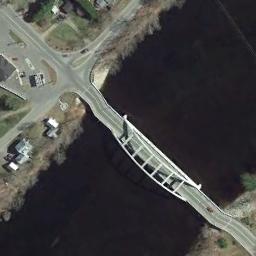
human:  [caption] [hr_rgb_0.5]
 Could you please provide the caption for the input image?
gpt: There is a white sign on the bridge .

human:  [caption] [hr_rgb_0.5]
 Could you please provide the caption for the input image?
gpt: There is a bridge over the river with some roads beside .

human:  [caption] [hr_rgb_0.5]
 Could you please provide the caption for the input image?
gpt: A bridge built on a dark green river and some buildings on one side of the river .

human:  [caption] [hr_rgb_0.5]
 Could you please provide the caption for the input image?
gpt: A bridge connects the land on both sides of the turquoise river with white supports on the bridge .

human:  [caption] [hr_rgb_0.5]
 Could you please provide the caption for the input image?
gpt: The bridge is surrounded by wasteland .